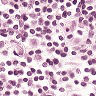
Metastatic tissue present: no